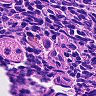
Metastatic tissue present: no